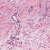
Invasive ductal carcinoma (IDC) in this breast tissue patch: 0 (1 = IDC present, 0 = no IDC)